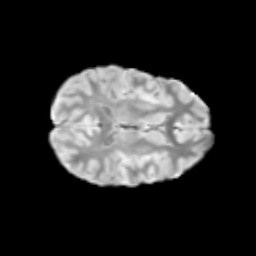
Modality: T2w
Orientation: axial
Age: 10
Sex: female
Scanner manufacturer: siemens
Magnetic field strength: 3 T
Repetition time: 3.8 s
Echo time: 0.07 s